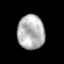
Tissue: prostate
Cell type: T cells
Senescence score: 0.3502
Nuclear area (px): 910
Mean DAPI intensity: 178.6